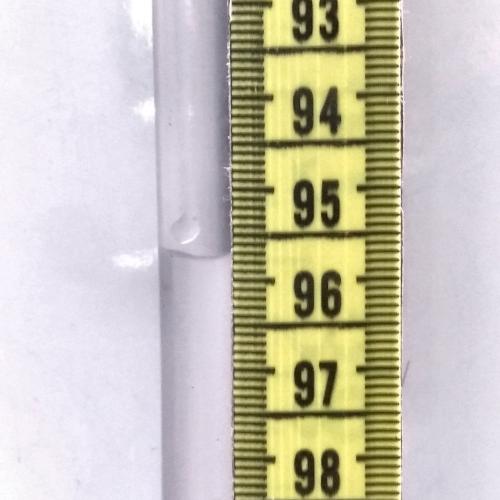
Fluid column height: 95.7 cm